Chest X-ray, AP view. Patient: 26 years old, sex M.
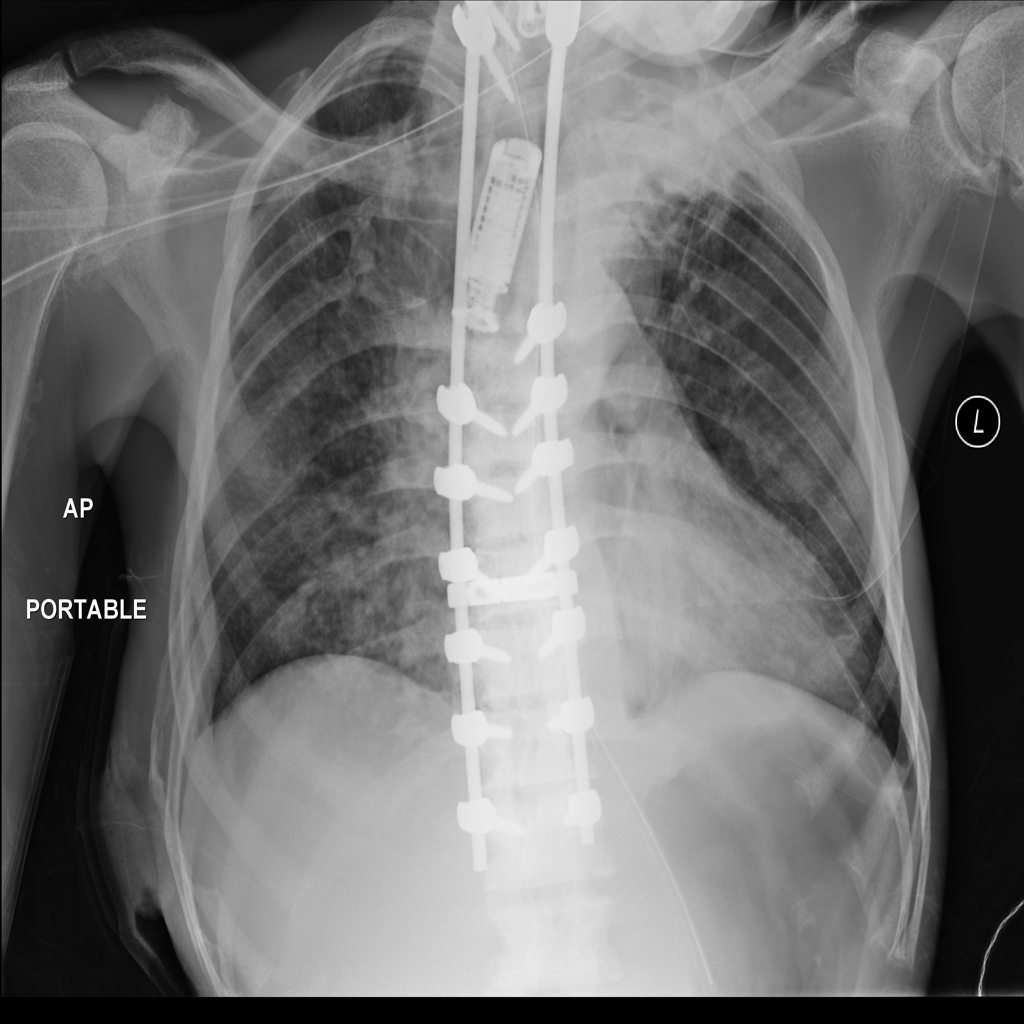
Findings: Infiltration, Nodule, Pleural_Thickening